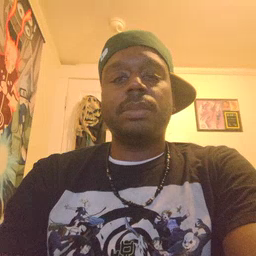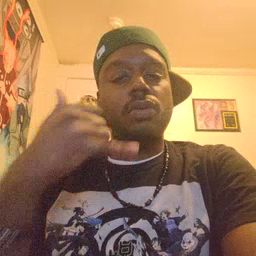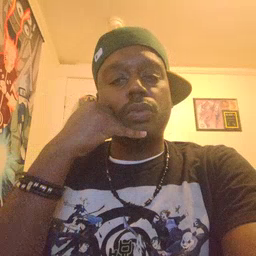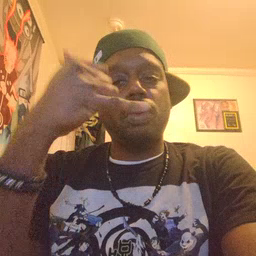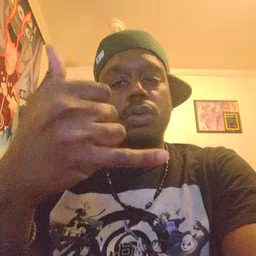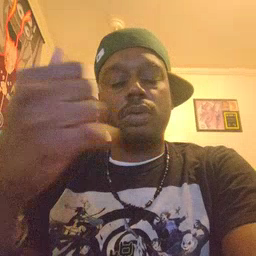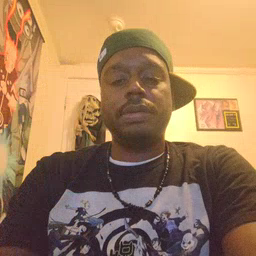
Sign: callonphone